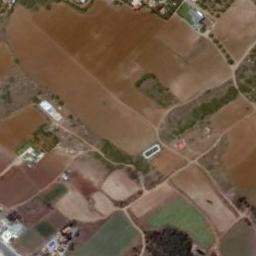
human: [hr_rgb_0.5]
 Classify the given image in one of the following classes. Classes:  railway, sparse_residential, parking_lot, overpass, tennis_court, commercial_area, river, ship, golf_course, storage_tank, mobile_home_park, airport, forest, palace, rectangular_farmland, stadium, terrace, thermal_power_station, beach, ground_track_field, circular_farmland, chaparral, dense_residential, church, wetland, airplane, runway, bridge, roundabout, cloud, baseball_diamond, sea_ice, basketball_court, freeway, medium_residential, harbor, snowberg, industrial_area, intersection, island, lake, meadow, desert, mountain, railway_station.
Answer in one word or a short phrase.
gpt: rectangular_farmland